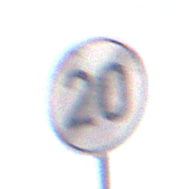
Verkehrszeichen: EndeGeschwindigkeit20
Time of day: Midday
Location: Outdoor (Nature)
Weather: Clear
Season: NotSpecified
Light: Natural